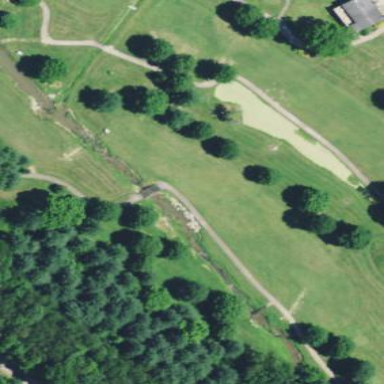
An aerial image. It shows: Water hazard in golf course. The hazard is natural water feature.